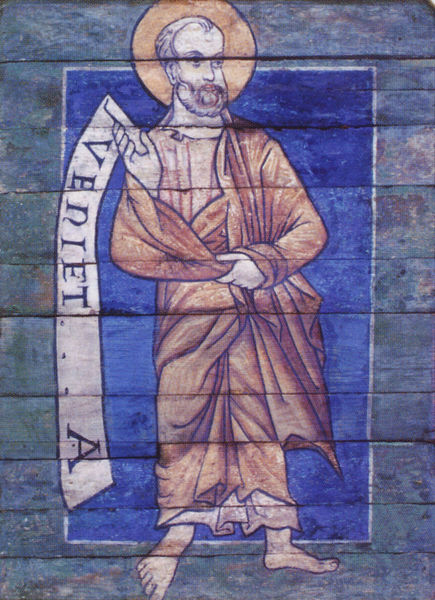
Titel: St. Michael zu Hildesheim
Standort: Hildesheim, St. Michael (EU - D - Nds)
Schlagwörter: blau, hand, mann, finger, holz, malerei, bart, augen, bibel, hände, kirche, figur, gewand, gold, füße, papier, ankündigung, heiligenschein, heiliger, schriftrolle, viereck, spruch, spruchband, schriftband, sholz